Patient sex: M
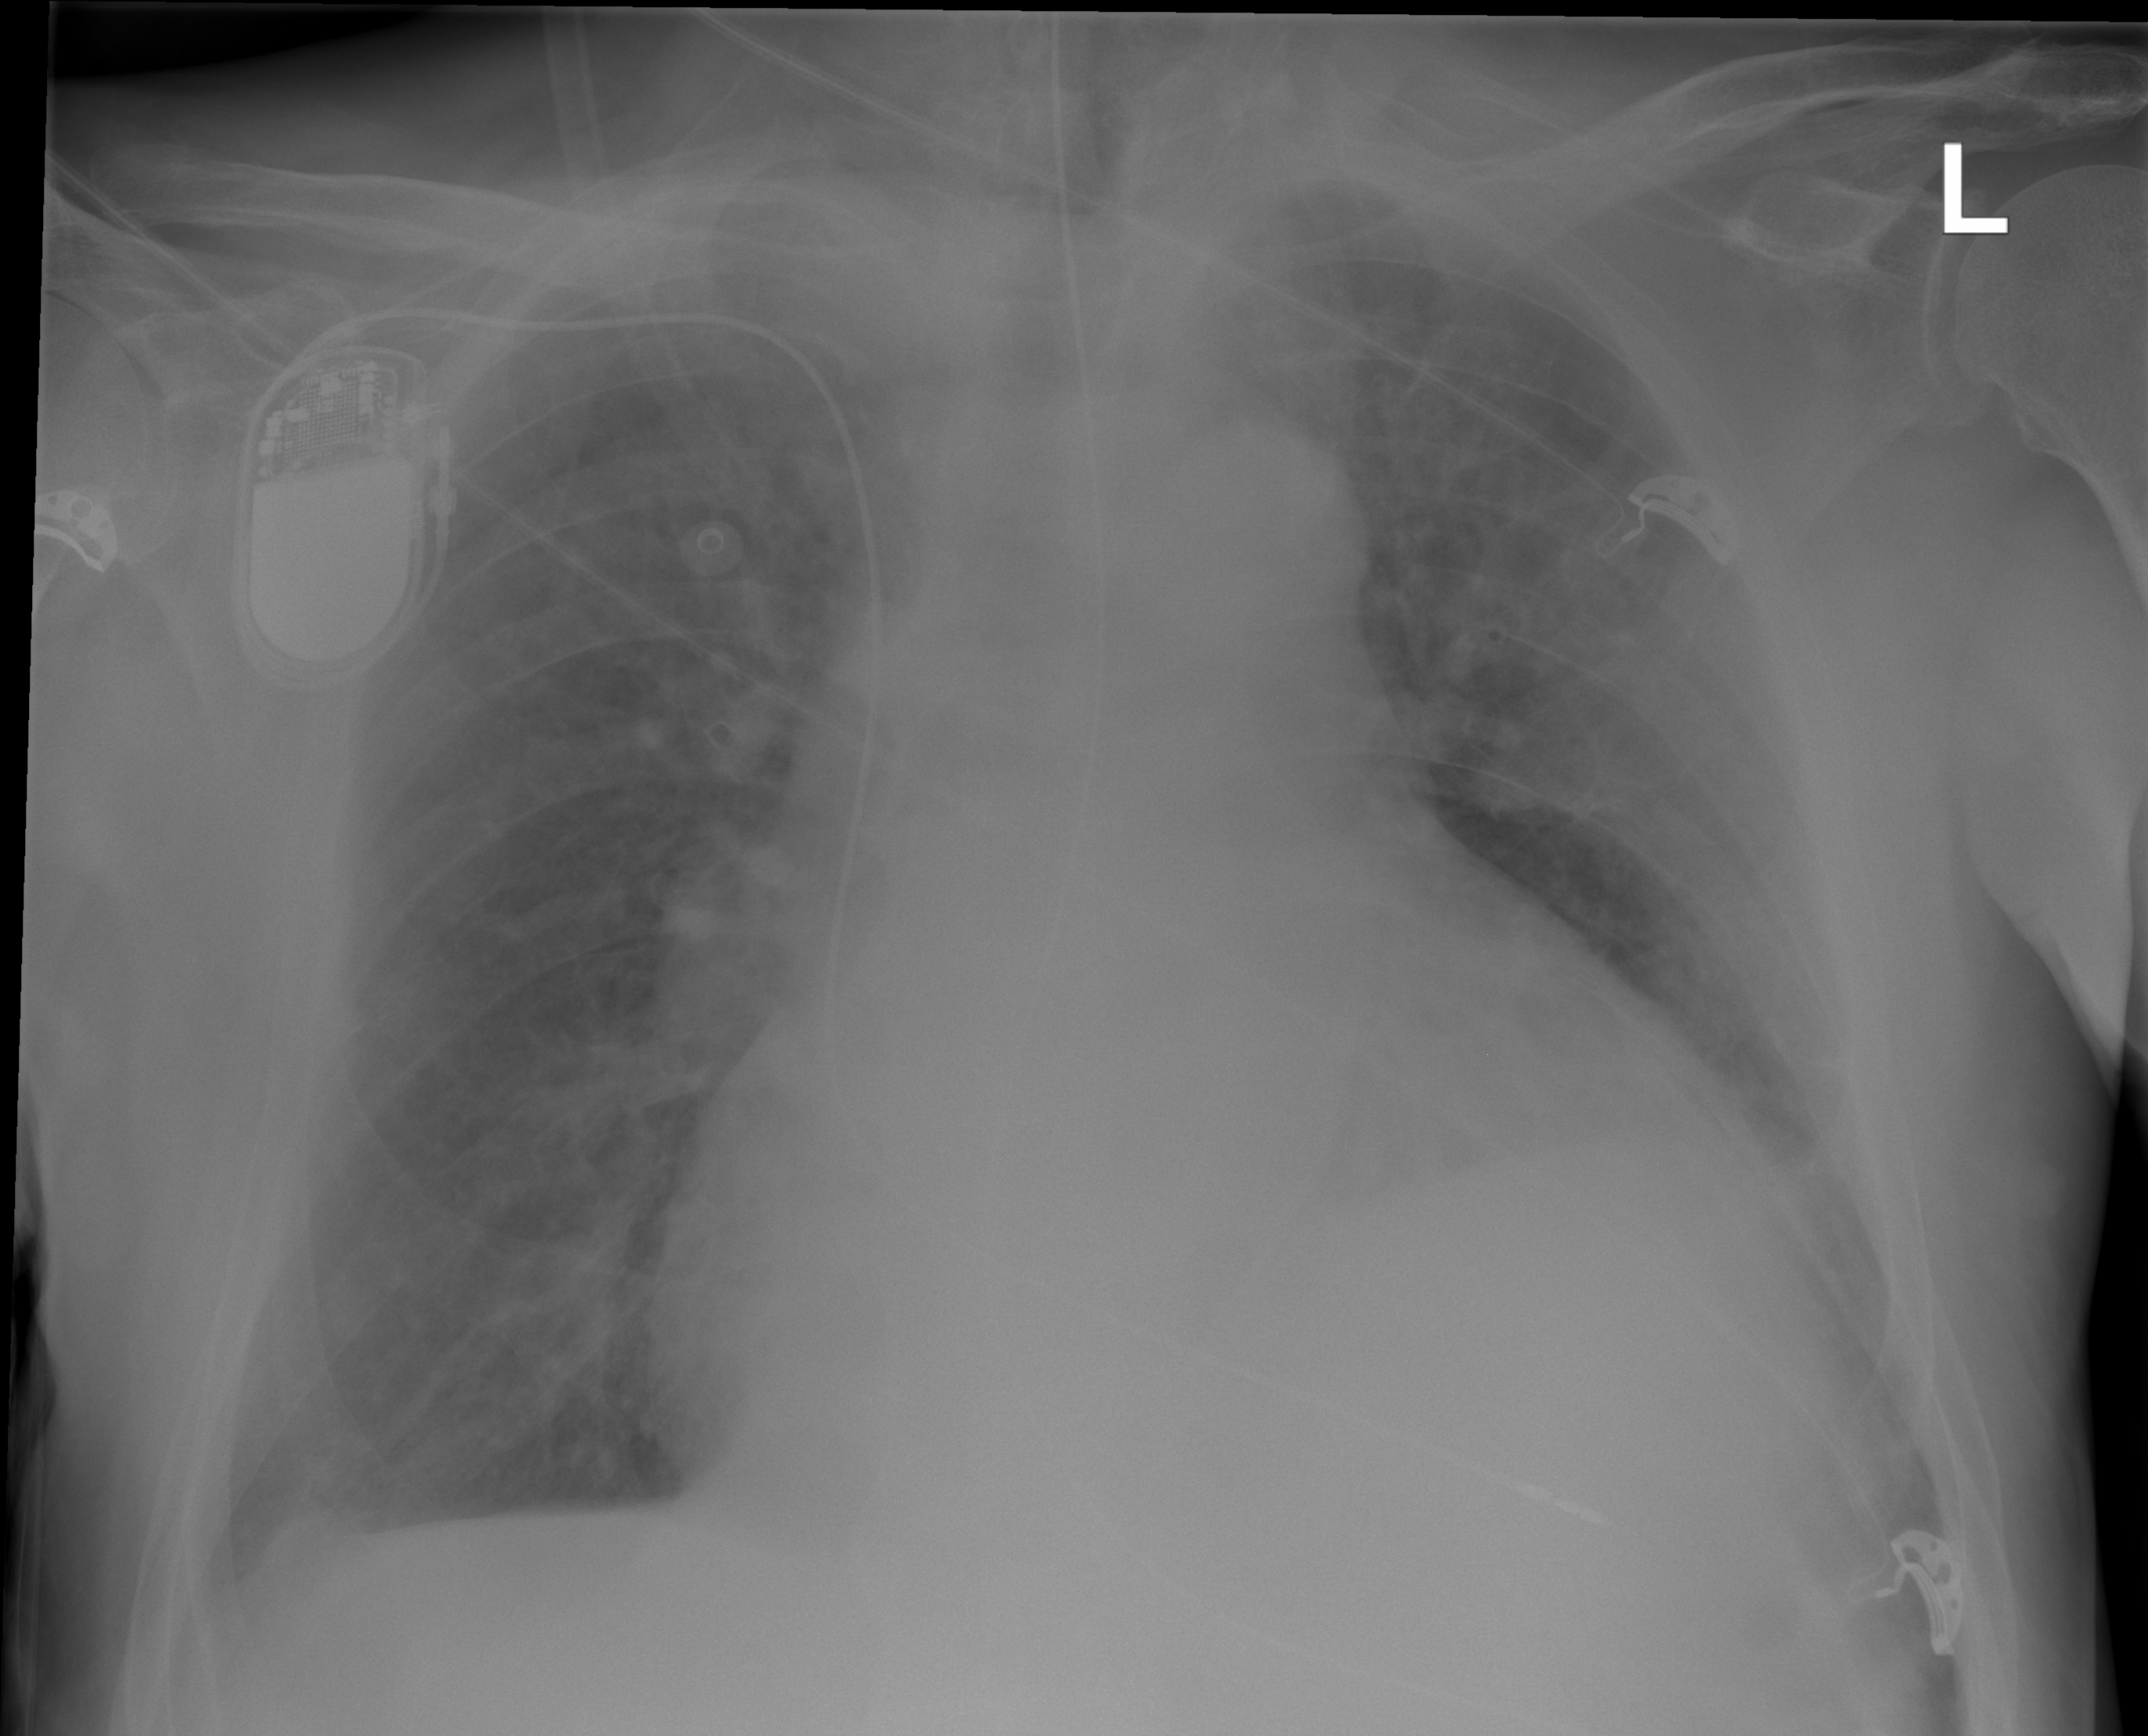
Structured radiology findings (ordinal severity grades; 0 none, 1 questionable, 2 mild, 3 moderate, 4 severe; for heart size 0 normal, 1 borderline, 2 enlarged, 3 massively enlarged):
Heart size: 3
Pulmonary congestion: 2
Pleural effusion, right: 0
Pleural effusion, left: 2
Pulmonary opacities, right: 0
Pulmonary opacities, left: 0
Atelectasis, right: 0
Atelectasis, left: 0